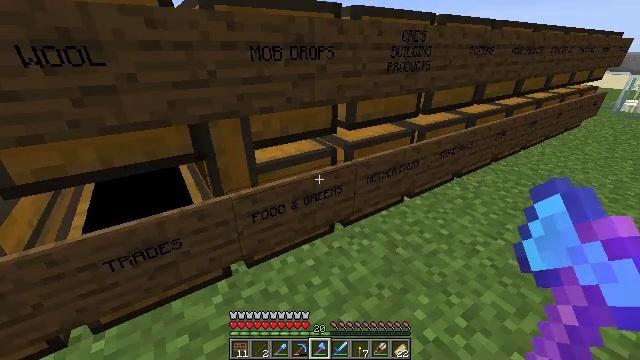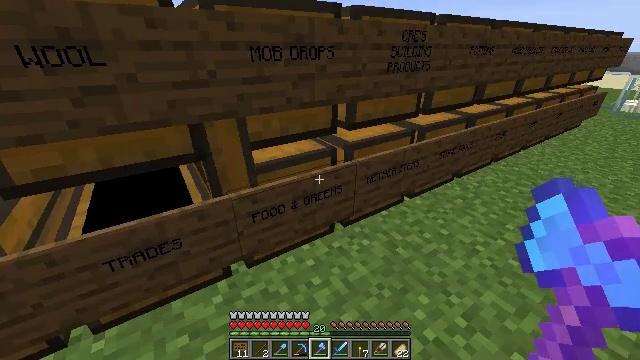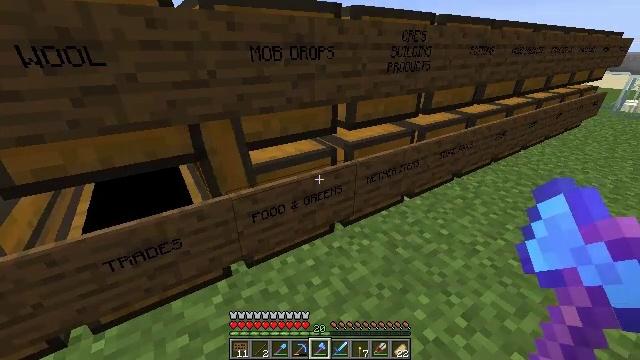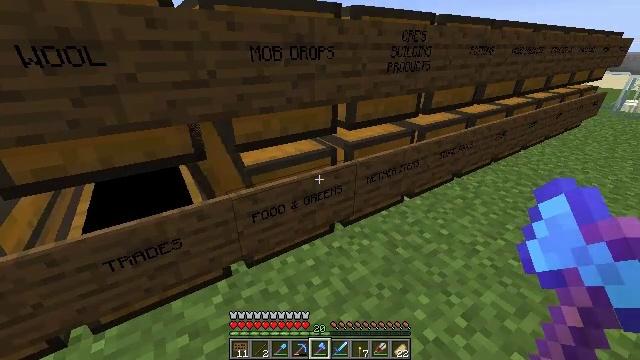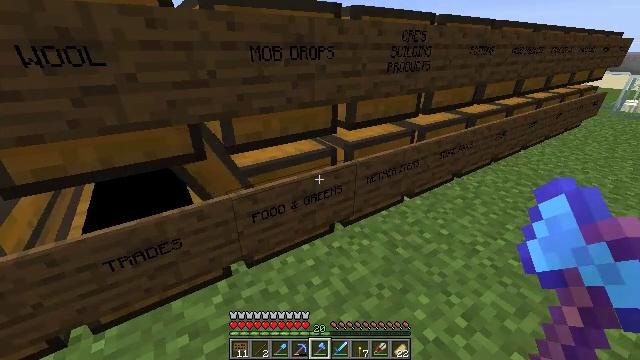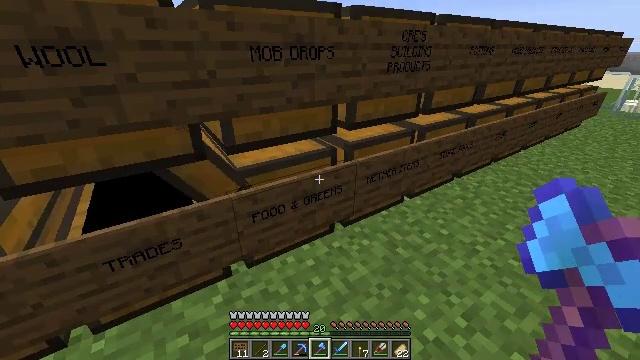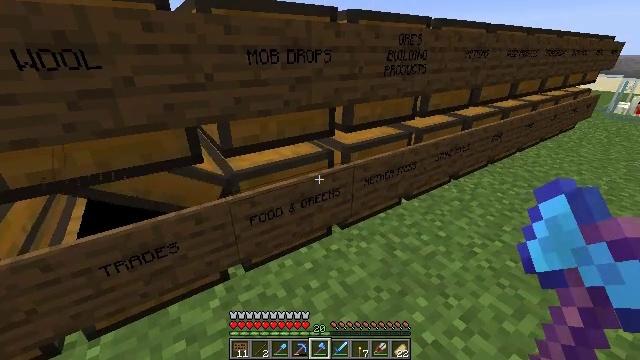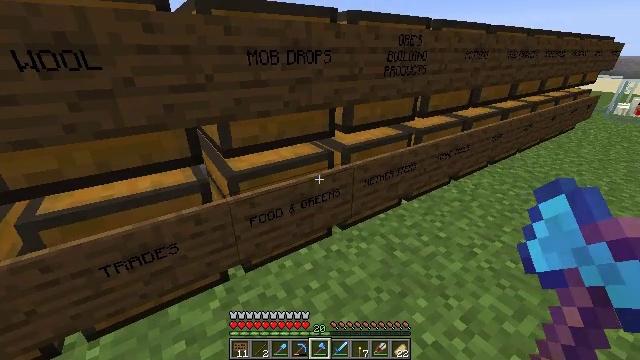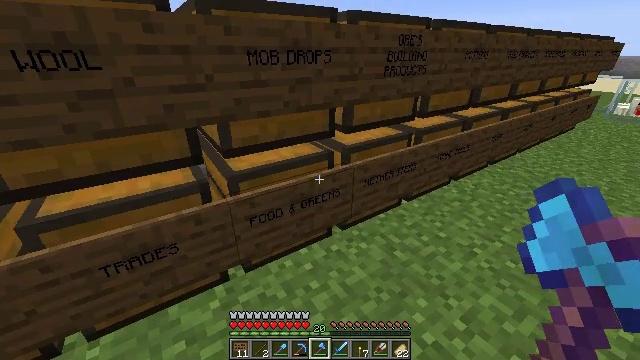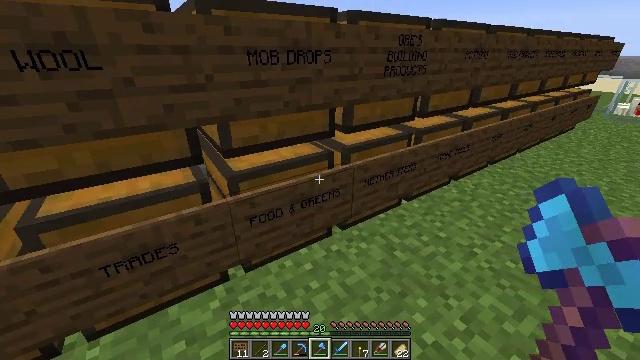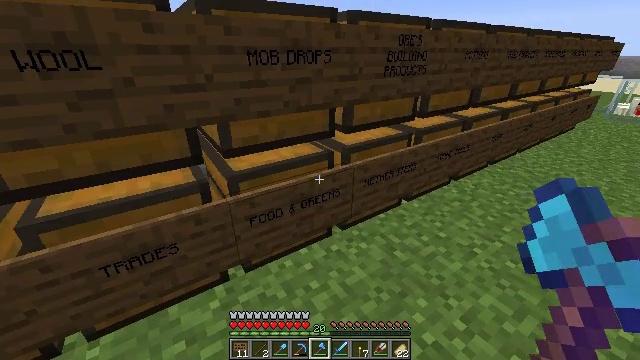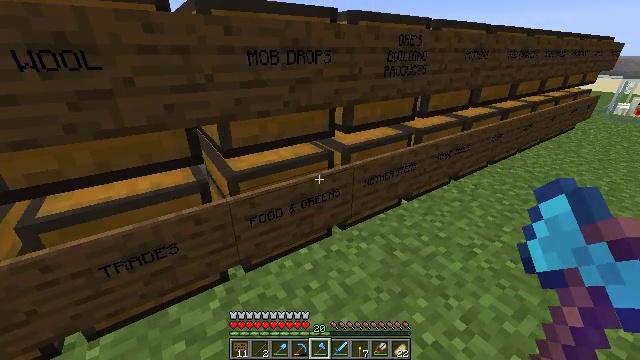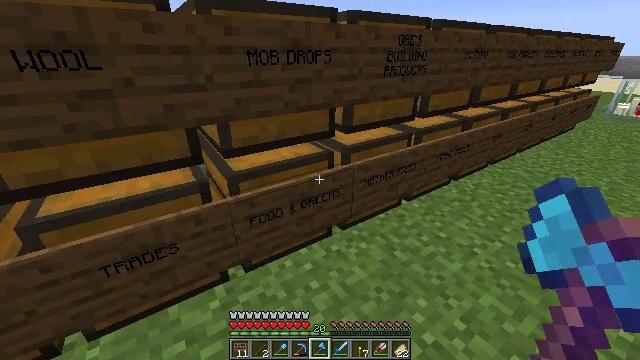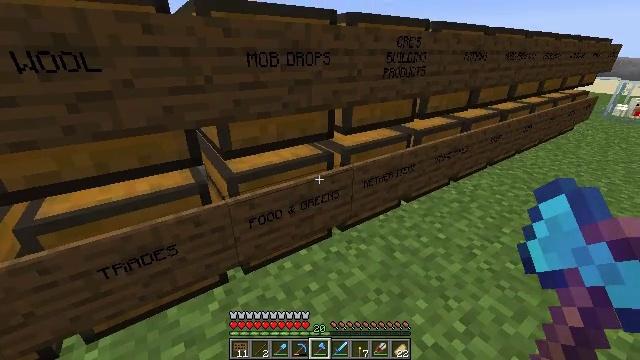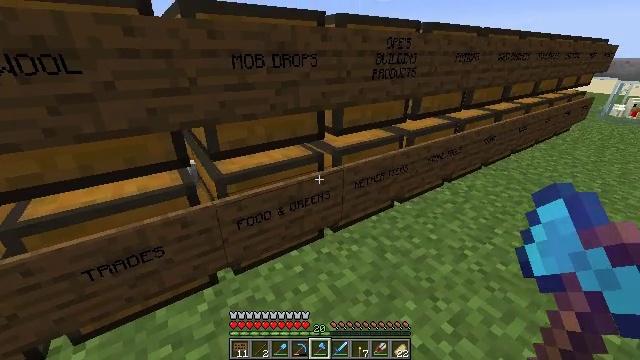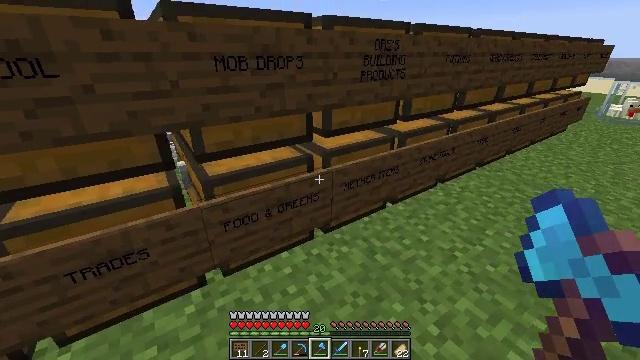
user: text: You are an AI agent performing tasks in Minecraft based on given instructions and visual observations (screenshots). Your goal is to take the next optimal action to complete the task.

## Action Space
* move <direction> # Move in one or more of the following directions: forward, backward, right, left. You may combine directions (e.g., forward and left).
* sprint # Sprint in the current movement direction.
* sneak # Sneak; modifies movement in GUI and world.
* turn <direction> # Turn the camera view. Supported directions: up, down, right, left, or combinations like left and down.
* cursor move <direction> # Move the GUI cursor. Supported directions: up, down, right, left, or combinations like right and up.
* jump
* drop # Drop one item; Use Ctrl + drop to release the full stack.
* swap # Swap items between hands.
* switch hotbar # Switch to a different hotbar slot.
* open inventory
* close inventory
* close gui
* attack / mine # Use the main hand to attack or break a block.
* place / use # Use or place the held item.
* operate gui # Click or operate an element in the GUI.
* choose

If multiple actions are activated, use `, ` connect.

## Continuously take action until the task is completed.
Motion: motion action
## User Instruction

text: Remove the torch from its spot.
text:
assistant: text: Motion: no_op
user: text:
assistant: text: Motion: no_op
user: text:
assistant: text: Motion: no_op
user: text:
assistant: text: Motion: no_op
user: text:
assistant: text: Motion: no_op
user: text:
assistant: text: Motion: no_op
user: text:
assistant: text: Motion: no_op
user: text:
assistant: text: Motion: no_op
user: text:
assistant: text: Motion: no_op
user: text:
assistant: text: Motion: no_op
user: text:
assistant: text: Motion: no_op
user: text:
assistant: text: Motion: no_op
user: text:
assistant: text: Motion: no_op
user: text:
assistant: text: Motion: move right
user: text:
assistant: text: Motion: move right
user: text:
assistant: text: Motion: move forward and move right
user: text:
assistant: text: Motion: move forward and move right
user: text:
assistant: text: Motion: move forward and move right
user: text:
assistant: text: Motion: move forward and move right
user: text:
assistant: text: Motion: move forward and move right, turn left
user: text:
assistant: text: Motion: move forward and move right, turn left
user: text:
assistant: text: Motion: move right, turn left
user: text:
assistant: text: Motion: turn left
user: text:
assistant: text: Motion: turn left
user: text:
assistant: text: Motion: turn left
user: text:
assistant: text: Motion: no_op
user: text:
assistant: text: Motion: no_op
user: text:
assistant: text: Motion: no_op
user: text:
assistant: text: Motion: no_op
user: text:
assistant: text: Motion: no_op